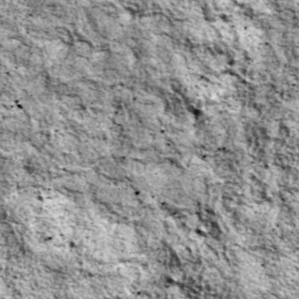
Label: non_frost